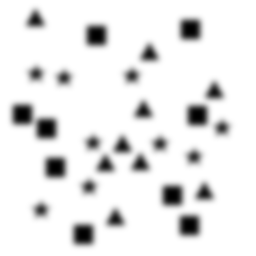
Squares: 9
Triangles: 9
Stars: 9
Total shapes: 27